Question: I need help fixing my existing code to accomplish what I am trying to do.
'''
var SAMPLE_DATA = [{start: 30, end: 150}, {start: 540, end: 600}, {start: 560, end: 620}, {start: 610, end: 670}];
'''
- - - -

As you can see in the mockup, 'slotIndex' is used to determine the left-to-right ordering of the display. 'totalSlots' is how many objects it shares space with (1 meaning it is the only object). '100 / totalSlots' tells me how wide the square can be (i.e. 'totalSlots=2', means it is 100 / 2, or 50% container width).
'''
Obj[0] slotIndex=0, totalSlots=0
Obj[1] slotIndex=1, totalSlots=1
Obj[2] slotIndex=1, totalSlots=2
Obj[3] slotIndex=0, totalSlots=1
'''
'''
Obj[0] slotIndex=0, totalSlots=0
Obj[1] slotIndex=0, totalSlots=1
Obj[2] slotIndex=1, totalSlots=2
Obj[3] slotIndex=0, totalSlots=1
'''
'''
detectSlots: function(oldEventArr) {
oldEventArr.sort(this.eventSorter);
var newEventArr = [],
n = oldEventArr.length;
for (var i = 0; i < n; i++) {
var currObj = oldEventArr[i];
if ('undefined' == typeof currObj.totalSlots) {
currObj.slotIndex = 0;
currObj.totalSlots = 0;
}
for (var x = 0; x < n; x++) {
if (i == x) {
continue;
}
var nextObj = oldEventArr[x];
if (currObj.start <= nextObj.end && nextObj.start <= currObj.end) {
currObj.totalSlots++;
nextObj.slotIndex++;
}
}
newEventArr.push(currObj);
}
return newEventArr;
}
'''
Please help me figure out what is going wrong in my code. I'm about 90% sure the problem lies in the 'if(currObj.start <= nextObj.end && nextObj.start <= currObj.end)' statement where I am assigning/incrementing the values but I could use an extra set of eyes on this.
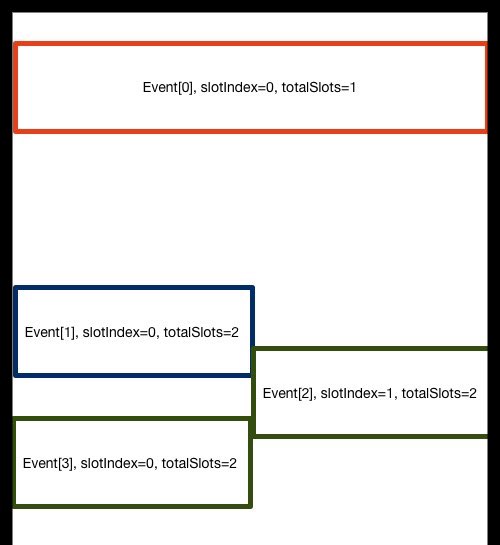
Answer: The slotIndex value can be calculated by using graph colouring algorithm. Note that brute force algorithm is exponential in time and will only be a viable solution for a small set of overlapping slots. Other algorithms are heuristics and you won't be guaranteed the least slot possible.
Here is an example of heuristic for your problem:
'''
...
// init
var newEventArr = [], n = oldEventArr.length;
for (var i = 0; i < n; i+=1) {
var currObj = oldEventArr[i];
newEventArr.push({"start":currObj.start,"end":currObj.end,"slotIndex":undefined,"totalSlots":0});
}
var link = {};
// create link lists and totals
for (var i = 0; i < n; i+=1) {
var currObj = newEventArr[i];
if (!link.hasOwnProperty(""+i))
link[""+i] = {};
for (var j = i+1; j < n; j+=1) {
var nextObj = newEventArr[j];
var not_overlap = (currObj.end <= nextObj.start || nextObj.end <= currObj.start);
if (!not_overlap) {
currObj.totalSlots+=1;
nextObj.totalSlots+=1;
link[""+i][""+j] = 1;
if (!link.hasOwnProperty(""+j))
link[""+j] = {};
link[""+j][""+i] = 1;
}
}
}
var arrities = [];
for (var i = 0; i < n; i+=1) {
arrities.push( {"arrity":newEventArr[i].totalSlots, "indx":i} );
}
// sort by arrities [a better solution is using a priority queue]
for (var i = 0; i < n-1; i+=1) {
var current_arrity = -1, indx = -1;
for (var j = i; j < n; j+=1) {
if (arrities[j].arrity > current_arrity) {
indx = j;
current_arrity = arrities[j].arrity;
}
}
var temp = arrities[i];
arrities[i] = arrities[indx];
arrities[indx] = temp;
}
for (var i = 0; i < n; i+=1) {
var nodeIndex = arrities[i].indx;
// init used colors
var colors = [];
for (var j = 0; j < n; j+=1) {
colors.push(0);
}
//find used colors on links
for (var k in link[""+nodeIndex]) {
var color = newEventArr[k].slotIndex;
if (color || color === 0)
colors[color] += 1;
}
//find the first unused color
for (var j = 0; j < n; j+=1) {
if (colors[j] <= 0) {
// color the node
newEventArr[nodeIndex].slotIndex = j;
break;
}
}
}
return newEventArr;
...
'''